This is a demodulated (Hilbert-envelope) spectrum computed from a bearing vibration snapshot; the dashed markers indicate where each bearing fault type would appear (BPFO, BPFI, BSF, FTF). Determine the bearing's health state. Answer with exactly one of: normal, inner_race, outer_race, ball.
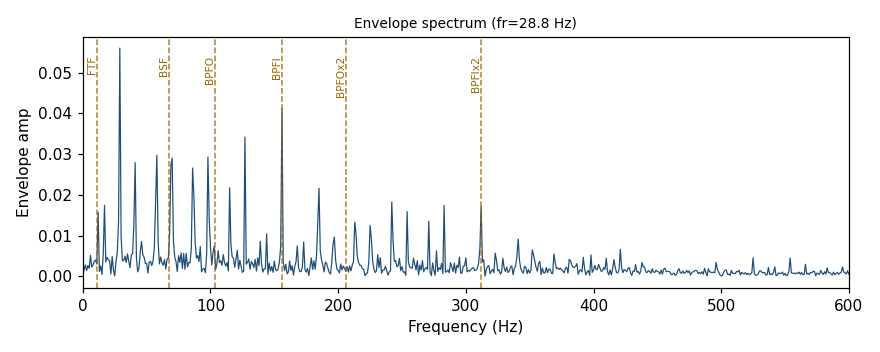
Answer: inner_race